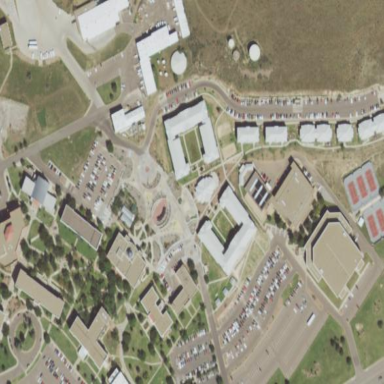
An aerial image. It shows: University.